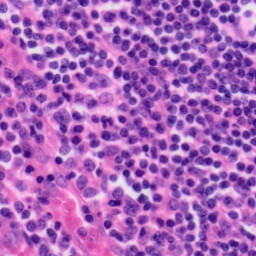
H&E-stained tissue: Tonsil